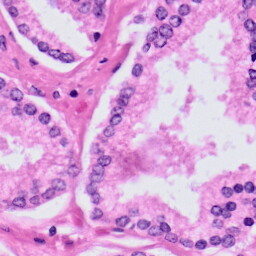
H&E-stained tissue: Prostate